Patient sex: M
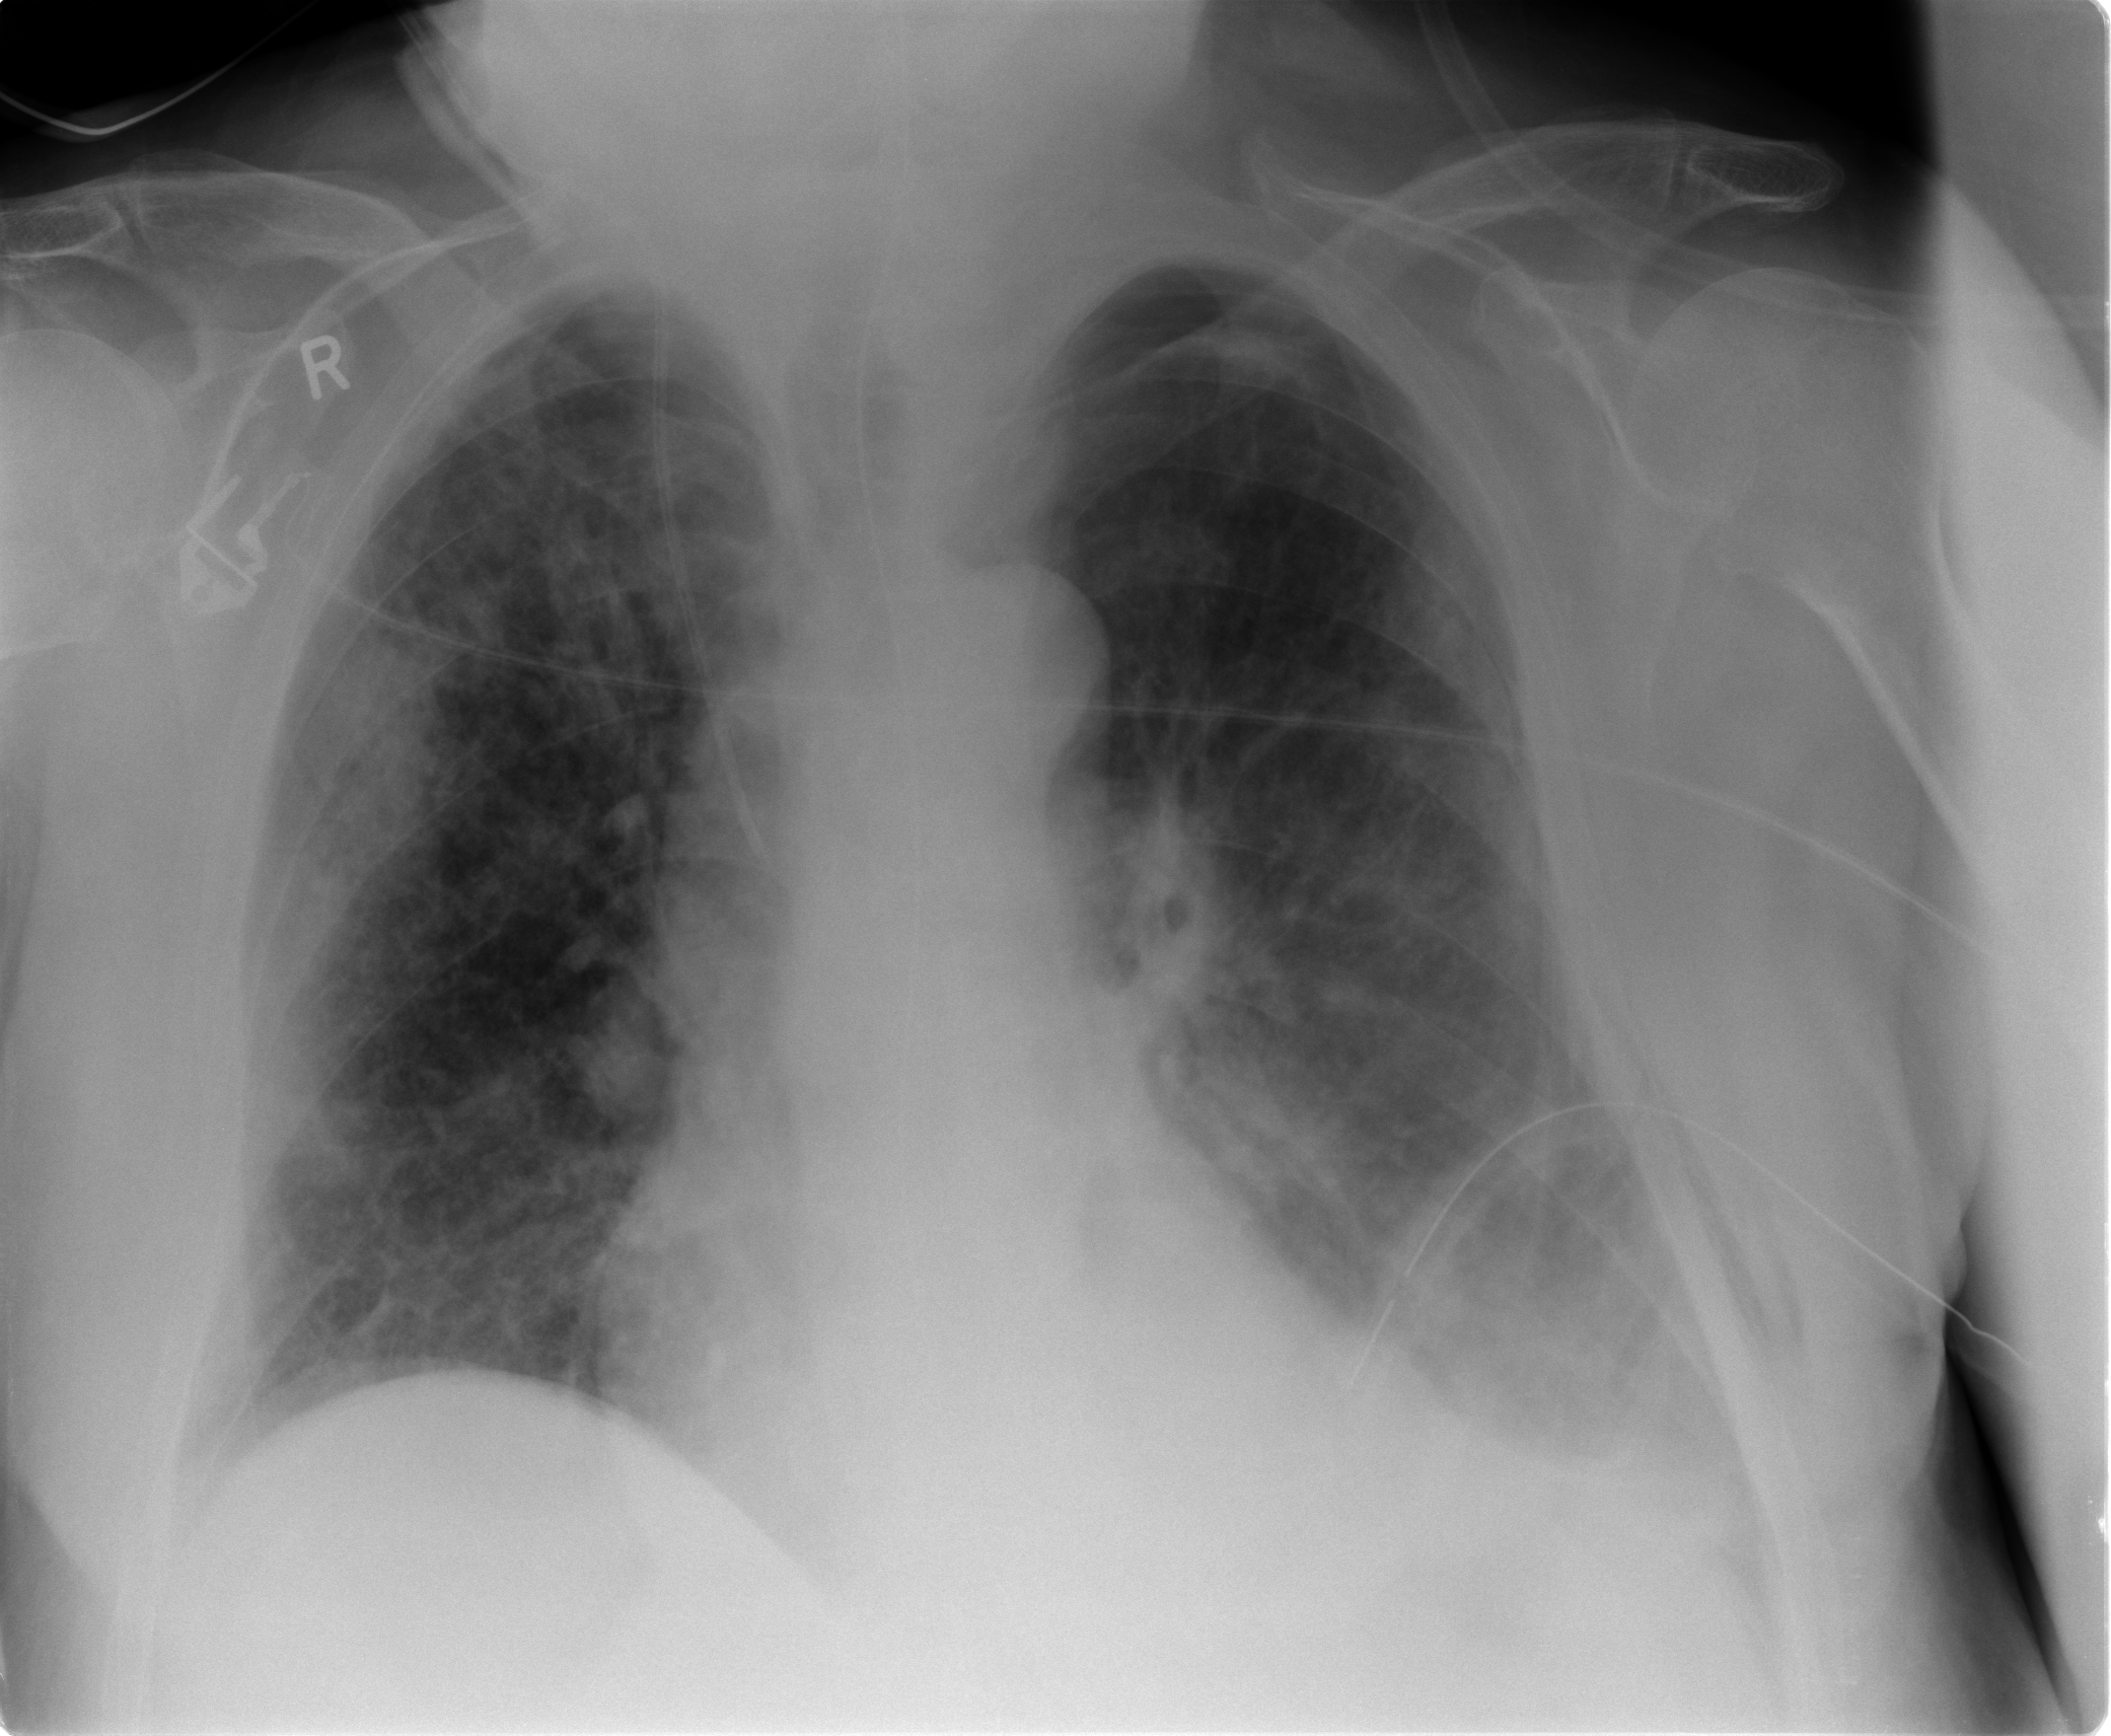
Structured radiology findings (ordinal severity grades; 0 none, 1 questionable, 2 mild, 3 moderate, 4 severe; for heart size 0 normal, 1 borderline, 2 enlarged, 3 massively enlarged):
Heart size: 0
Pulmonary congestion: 2
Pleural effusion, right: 0
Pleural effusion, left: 2
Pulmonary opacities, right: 2
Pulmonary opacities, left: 2
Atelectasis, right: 1
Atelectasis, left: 2